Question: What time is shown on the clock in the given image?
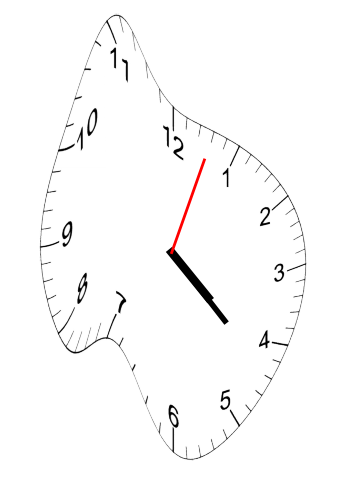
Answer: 04:22:03